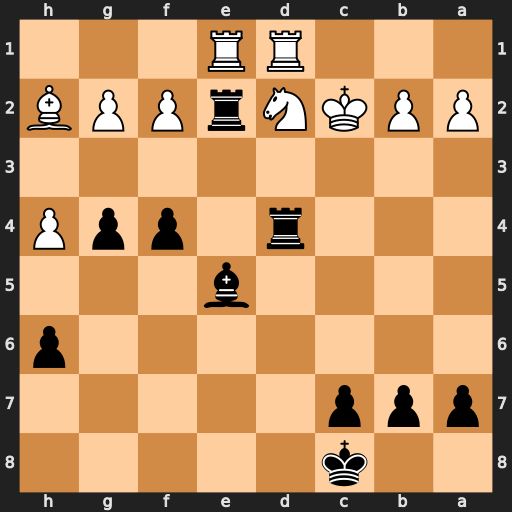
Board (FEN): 2k5/ppp5/7p/4b3/3r1ppP/8/PPKNrPPB/3RR3
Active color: b
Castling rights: -
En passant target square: -
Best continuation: Rdxd2+ Rxd2 Rxe1